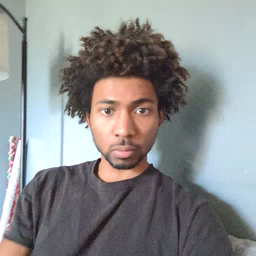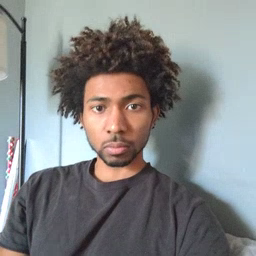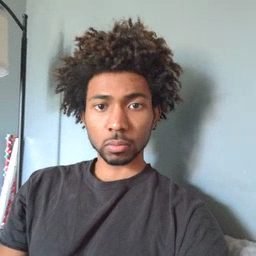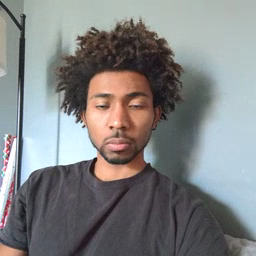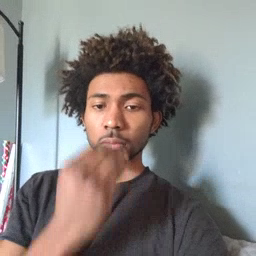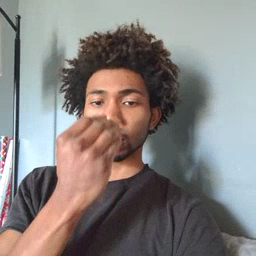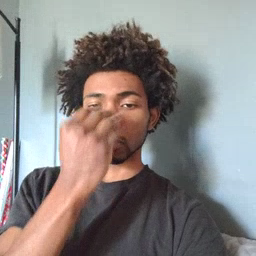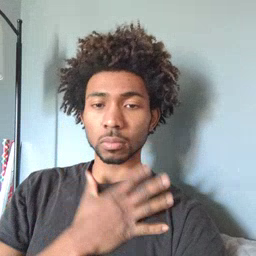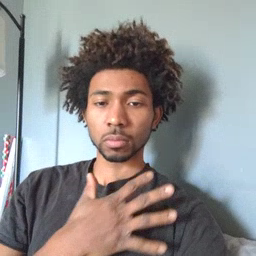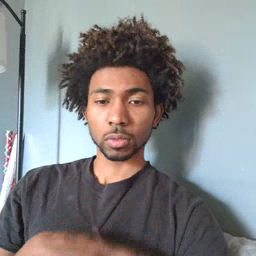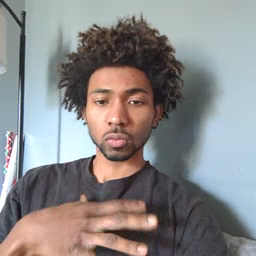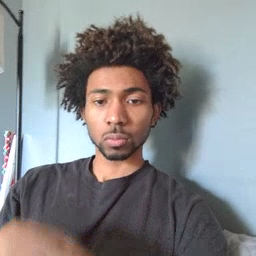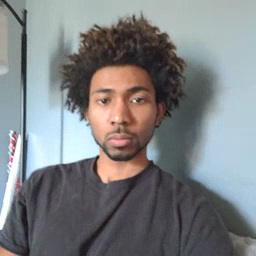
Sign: pajamas